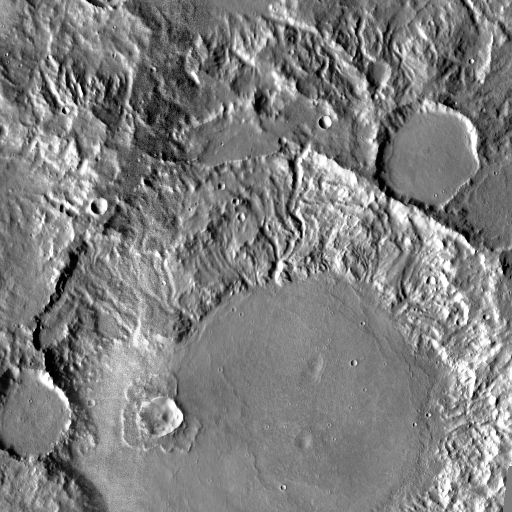
Crater classes present: Background, Other, Layered, Buried, Secondary